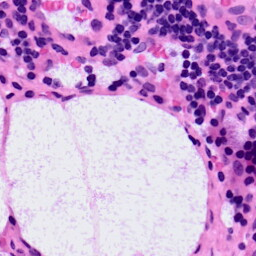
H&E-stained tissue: LymphNode